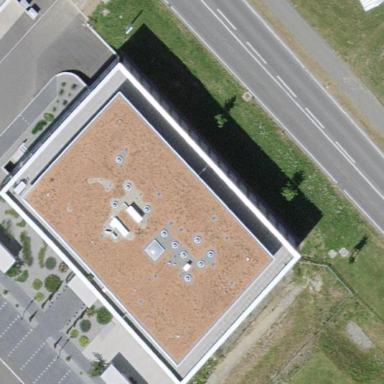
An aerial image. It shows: Commercial building.